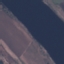
Land use / land cover: River